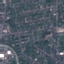
Label: Residential